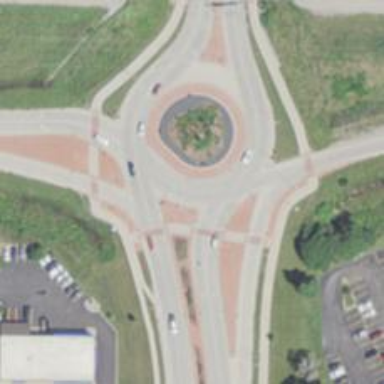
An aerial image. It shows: Primary highway intersecting roundabout.